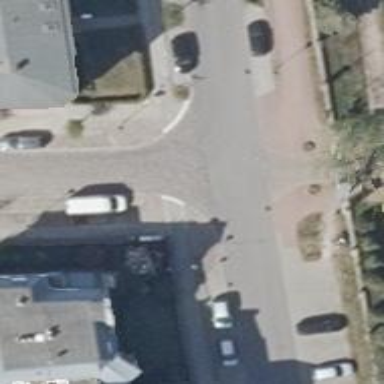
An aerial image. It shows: Residential road with asphalt surface. Both sides have sidewalks.